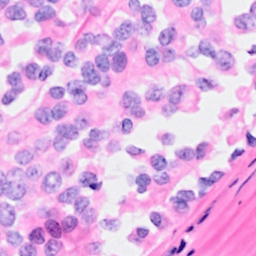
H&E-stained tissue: Breast